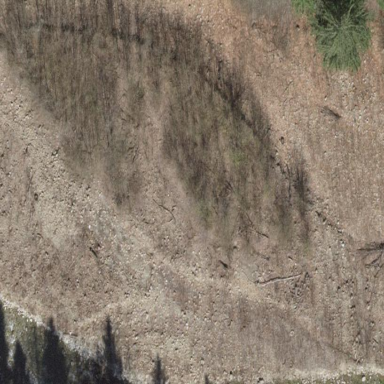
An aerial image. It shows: Patch of scrub vegetation.